Question: This is my first attempt at adding ajax to a WordPress plugin. I have had some success but there are a couple areas where I am stuck. I learned a tremendous amount from everyone here so I hope I haven't worn out my welcome? ;)
Here's the scenario. I am attempting to use ajax to prevent page reload after updating a list of question answers that are individual forms. This is part of an admin page to a WordPress plugin but I think I've covered my bases with WP since it does work to a point.
The PHP:
'''
//Update an answer
function ccd_ex_update_answer() {
global $wpdb;
$wpdb->update( $wpdb->prefix . 'ccd_ex_answers', array(
'answer' => $_POST['answer'],
'sort' => $_POST['sort'],
'correct' => $_POST['correct'],
'question_id' => $_POST['question_id']
), array(
'ID' => $_POST['id']
)
);
}
add_action( 'wp_ajax_ccd_ex_update_answer', 'ccd_ex_update_answer' );
'''
The jQuery:
'''
//Update Answers
jQuery(document).ready(function($) {
$('.aupdatebutton').live("click", function(){
var thisupdate = $(this).data('aupdate');
$(thisupdate).submit(function(){
var answer = $(".answer").val();
var sort = $(".sort").val();
var correct = $(".correct").val();
var question_id = $(".question_id").val();
var id = $(".id").val();
$.ajax({
type: 'POST',
url: ajaxurl,
data: {
action: 'ccd_ex_update_answer',
answer: answer,
sort: sort,
correct: correct,
question_id: question_id,
id: id
},
success: function(data, textStatus, XMLHttpRequest){
jQuery("#test-div").html('').fadeIn(500);
jQuery("#test-div").append("Answer Updated!").fadeOut(3000);
},
error: function(MLHttpRequest, textStatus, errorThrown){
alert(errorThrown);
}
});
return false;
});
});
});
'''
As it is now, the ajax calls work to update the field associated with .answer, but when I try to update any of the other fields in the form, it doesn't happen. What am I missing in this regard?
I would like to add the ability to update the list of answers to reflect the newly updated content using ajax calls as well. How do I add the proper callback to do this? Problem 1 made this thread so lengthy that I'll take this question to a new thread.
These answer lists are currently being created in a loop like so:
'''
<?php
$aresult = $wpdb->get_results("SELECT * FROM " . $wpdb->prefix . "ccd_ex_answers WHERE question_id = " . $qrow->id . " ORDER BY sort ASC");
foreach( $aresult as $key => $arow ) {
?>
<form id="update-answer-<?php echo $arow->question_id."-".$arow->id; ?>" action="" method="post">
<input type="hidden" class="id" name="id" value="<?php echo $arow->id; ?>" />
<input type="hidden" class="question_id" name="question_id" value="<?php echo $qrow->id; ?>" />
<div style="float:left;">
<input type="text" style="width:40px;margin-right:15px;" class="sort" name="sort" value="<?php echo $arow->sort; ?>"/>
</div>
<div style="float:left;">
<input type="text" style="width:480px;" class="answer" name="answer" value="<?php echo $arow->answer; ?>"/>
</div>
<div style="float:left;">
<select class="correct" name="correct">
<option value="0"<?php selected( 0 , $arow->correct ); ?>>No</option>
<option value="1"<?php selected( 1 , $arow->correct ); ?>>Yes</option>
</select>
</div>
<div>
<input type="submit" name="aupdate" data-aupdate="#update-answer-<?php echo $arow->question_id."-".$arow->id; ?>" value="Update" class="aupdatebutton ccd-ex-show-questions toggletable<?php echo $qrow->id; ?>"/>
<input type="submit" name="adelete" value="Delete" class="ccd-ex-show-questions toggletable<?php echo $qrow->id; ?>"/>
</div>
<div style="clear:both;"></div>
</form>
<?php
}
?>
'''
I'm sort of an intermediate noob in the areas of jQuery and js in general and, like I said, this is my first attempt at ajax. I'm happy to have things over explained to me if it avoids important pieces of knowledge flying over my head.
I'll stay close in case I've left out anything important.
Thank you!
It occurs to me that perhaps the problem with the fields that don't update is because of their database structure? The field that updates is a VARCHAR, but the two that don't are INT and BOOLEAN... not sure if that makes a difference or not. It didn't when the function was entirely PHP.
Corrected a typo in the code that still had no affect on either problem.
Here are the results of outputing debug info to console, as per brandwaffel's suggestion:
'''
int(0)
0
'''
In further debugging, I wrote each individual variable to the console and no matter which answer I update in the list of answers, the variables reflect the form/fields in the first position of the list. I now see that my original belief that only the answer field was updating was wrong.
What really appears to be happening is that the first item in the list updates as it should, and any others fail, which is probably due to the content of the jQuery variables.
In case it helps to visualize all this, here is a screenshot of the admin page. The current problems are only relate to the function(s) for updating an Answer.

Here is the final version of the jQuery. Although there was good advice about the other code within the comments, the solution to my question was within the jQuery. The solution was to properly define the instance from which the variables are populated.
Working jQuery:
'''
//Update Answers
jQuery(document).ready(function($) {
$('.aupdatebutton').live("click", function(){
var thisupdate = $(this).data('aupdate');
$(thisupdate).submit(function(){
// Get the proper instance of the form fields for the variables
var answer = $(this).find('.answer').val();
var sort = $(this).find('.sort').val();
var correct = $(this).find('.correct').val();
var question_id = $(this).find('.question_id').val();
var id = $(this).find('.id').val();
$.ajax({
type: 'POST',
url: ajaxurl,
data: {
action: 'ccd_ex_update_answer',
answer: answer,
sort: sort,
correct: correct,
question_id: question_id,
id: id
},
success: function(data, textStatus, XMLHttpRequest){
jQuery("#test-div").html('').fadeIn(500);
jQuery("#test-div").append("Answer Updated!").fadeOut(3000);
console.log(data);
console.log(answer);
console.log(sort);
console.log(correct);
},
error: function(MLHttpRequest, textStatus, errorThrown){
alert(errorThrown);
}
});
return false;
});
});
});
'''
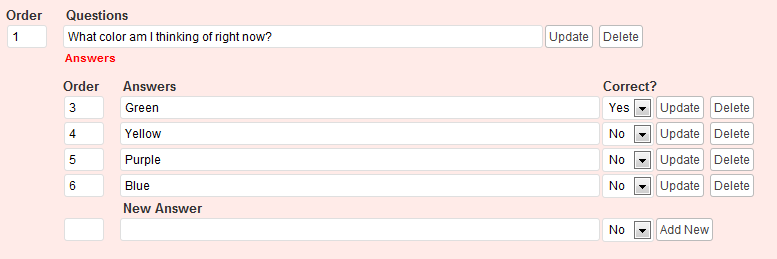
Answer: I think you're on to something with id problem. Currently, your jQuery is grabbing the .id field, which will get the first id in your list of ids. You need to establish a context for the jQuery to look inside the particular question element. Try
'''
$(this).find('.id').val();
'''
and so on for all the elements you're submitting to the ajax endpoint.
/update
It looks like you've got this:
'''
'correct' => $_POST['sort'],
'''
where you probably want this:
'''
'correct' => $_POST['correct'],
'''
To test this further, I would recommend debugging out the result of the $wpdb->update call
'''
$debug = $wpdb->update( $wpdb->prefix . 'ccd_ex_answers', array(
'answer' => $_POST['answer'],
'sort' => $_POST['sort'],
'correct' => $_POST['sort'],
'question_id' => $_POST['question_id']
), array(
'ID' => $_POST['id']
)
);
var_dump($debug);
'''
Then in the ajax success handler, just add this:
'''
console.log(data);
'''
and you'll see the result of your ajax response (which should be an array of the rows altered in the update query).
Also, are you seeing any errors in the JS console when you click the submit button?